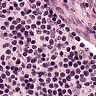
Metastatic tissue present: no